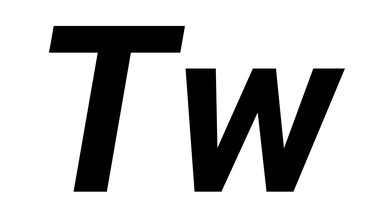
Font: Roboto-Italic_Bold_Italic